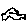
Label: car